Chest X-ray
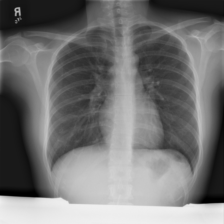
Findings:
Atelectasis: negative
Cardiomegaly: negative
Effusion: negative
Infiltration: negative
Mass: negative
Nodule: negative
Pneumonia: negative
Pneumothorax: negative
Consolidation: negative
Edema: negative
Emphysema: negative
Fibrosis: negative
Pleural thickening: negative
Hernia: negative